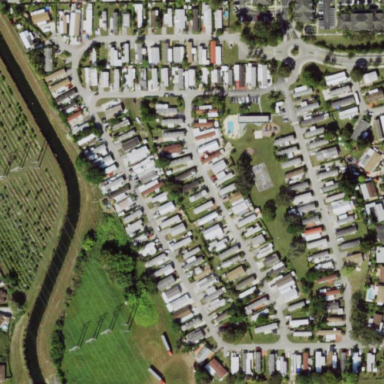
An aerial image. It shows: Hamlet with mobile residential properties.